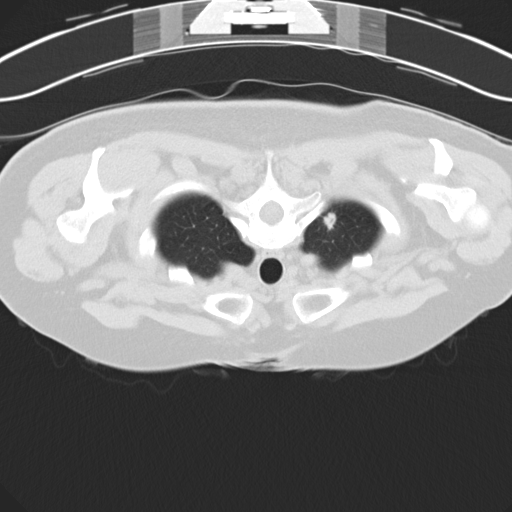
Survival: Long